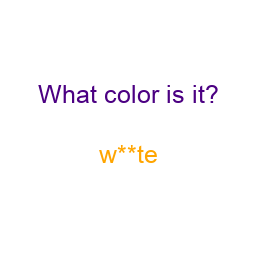
Color: orange
Color name shown: white
Background color: white
Question text color: indigo